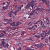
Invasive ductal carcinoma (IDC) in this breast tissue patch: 1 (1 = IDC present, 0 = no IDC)